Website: walmart
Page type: cart
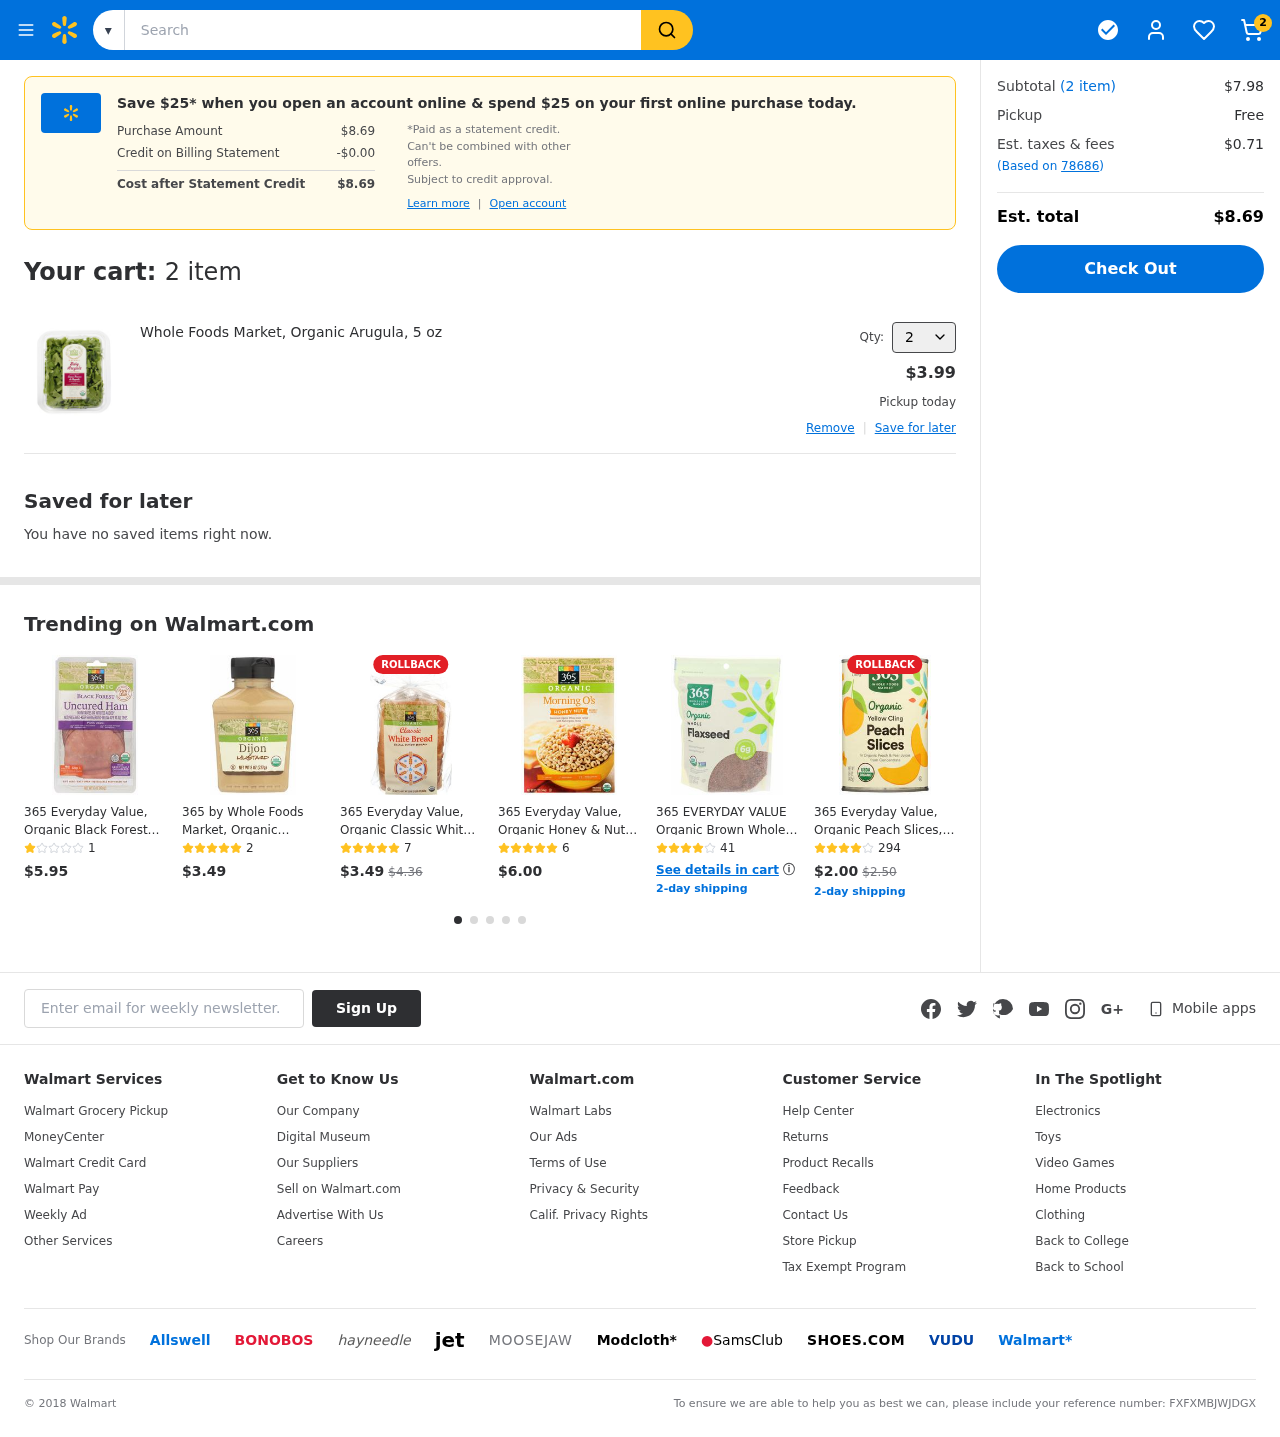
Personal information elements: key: PII_EMAIL
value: clarence.henderson@hotmail.com
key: PII_POSTCODE
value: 78686
Product elements: key: PRODUCT1_NAME
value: Whole Foods Market, Organic Arugula, 5 oz
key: PRODUCT1_PRICE
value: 3.99
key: PRODUCT1_QUANTITY
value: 2
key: PRODUCT2_NAME
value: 365 Everyday Value, Organic Black Forest Uncured Ham, 6 oz
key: PRODUCT2_NUM_RATINGS
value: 1
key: PRODUCT2_PRICE
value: $5.95
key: PRODUCT3_NAME
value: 365 by Whole Foods Market, Organic Mustard, Dijon, 8 Ounce
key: PRODUCT3_NUM_RATINGS
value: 2
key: PRODUCT3_PRICE
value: $3.49
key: PRODUCT4_NAME
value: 365 Everyday Value, Organic Classic White Small Batch Bread, 22 oz (Frozen)
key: PRODUCT4_NUM_RATINGS
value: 7
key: PRODUCT4_PRICE
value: $3.49
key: PRODUCT4_ORIGINAL_PRICE
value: $4.36
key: PRODUCT5_NAME
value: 365 Everyday Value, Organic Honey & Nut Morning Oats, 12.2 oz
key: PRODUCT5_NUM_RATINGS
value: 6
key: PRODUCT5_PRICE
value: $6.00
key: PRODUCT6_NAME
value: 365 EVERYDAY VALUE Organic Brown Whole Flaxseed, 16 OZ
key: PRODUCT6_NUM_RATINGS
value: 41
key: PRODUCT7_NAME
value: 365 Everyday Value, Organic Peach Slices, Yellow Cling, 15 oz
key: PRODUCT7_NUM_RATINGS
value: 294
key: PRODUCT7_PRICE
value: $2.00
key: PRODUCT7_ORIGINAL_PRICE
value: $2.50
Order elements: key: ORDER_NUM_ITEMS
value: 2
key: ORDER_TOTAL
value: $8.69
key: ORDER_NUM_ITEMS
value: (2 item)
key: ORDER_NUM_ITEMS
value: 2 item
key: ORDER_SUBTOTAL
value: $7.98
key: ORDER_TAX
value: $0.71
Search elements: key: HEADER_SEARCH
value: Search